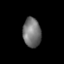
Tissue: lung
Cell type: Myeloid cells
Senescence score: 0.2356
Nuclear area (px): 513
Mean DAPI intensity: 117.394